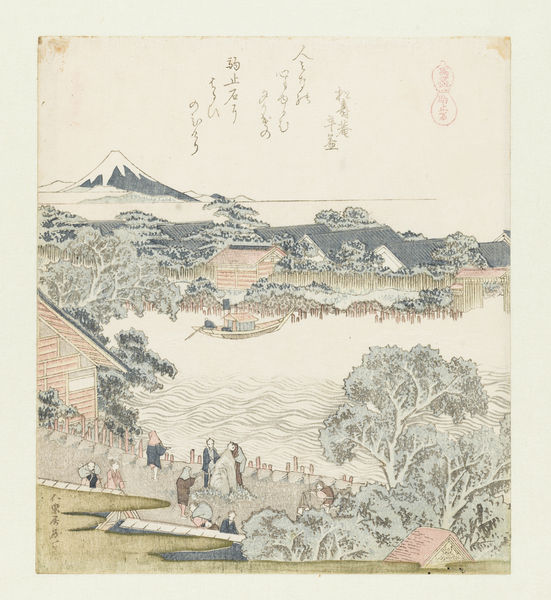
Titel: De paarden-bindsteen aan de Ommaya-rivier. Onderdeel van een triptiek
Künstler: Katsushika Hokusai
Standort: Amsterdam
Institution: Rijksmuseum
Schlagwörter: maison, paysan, eau, paysans, rochers, rocher, pecheur, japon, estampe, japonais, japonaise, okusai, fuji, fujiyama